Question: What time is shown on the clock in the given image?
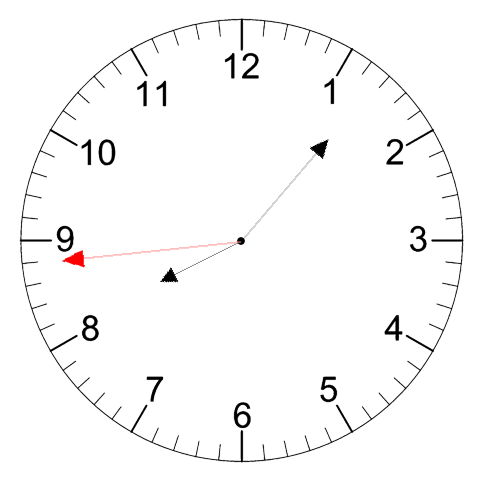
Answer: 08:06:44